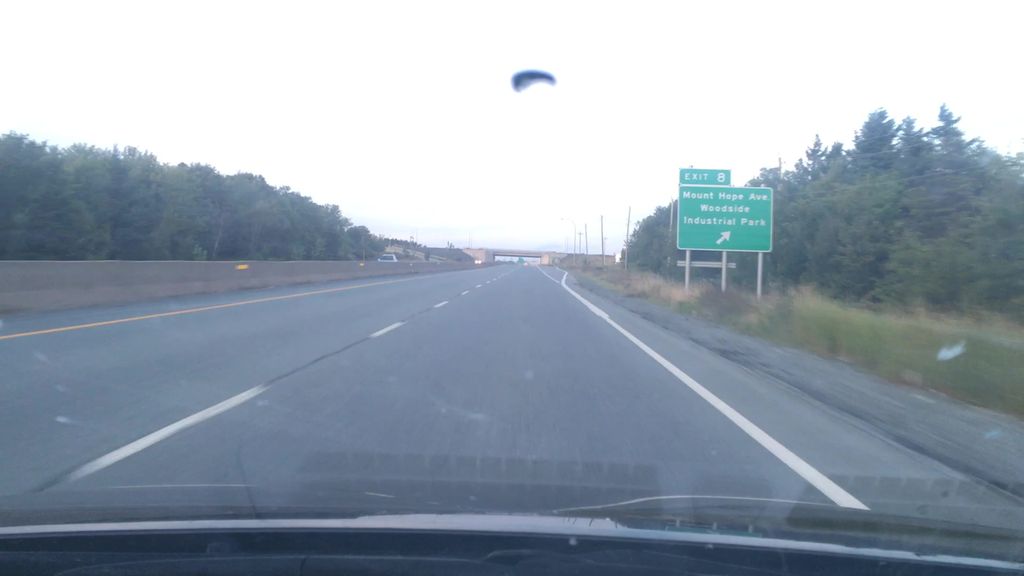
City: halifax